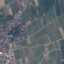
Label: PermanentCrop